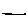
Label: line